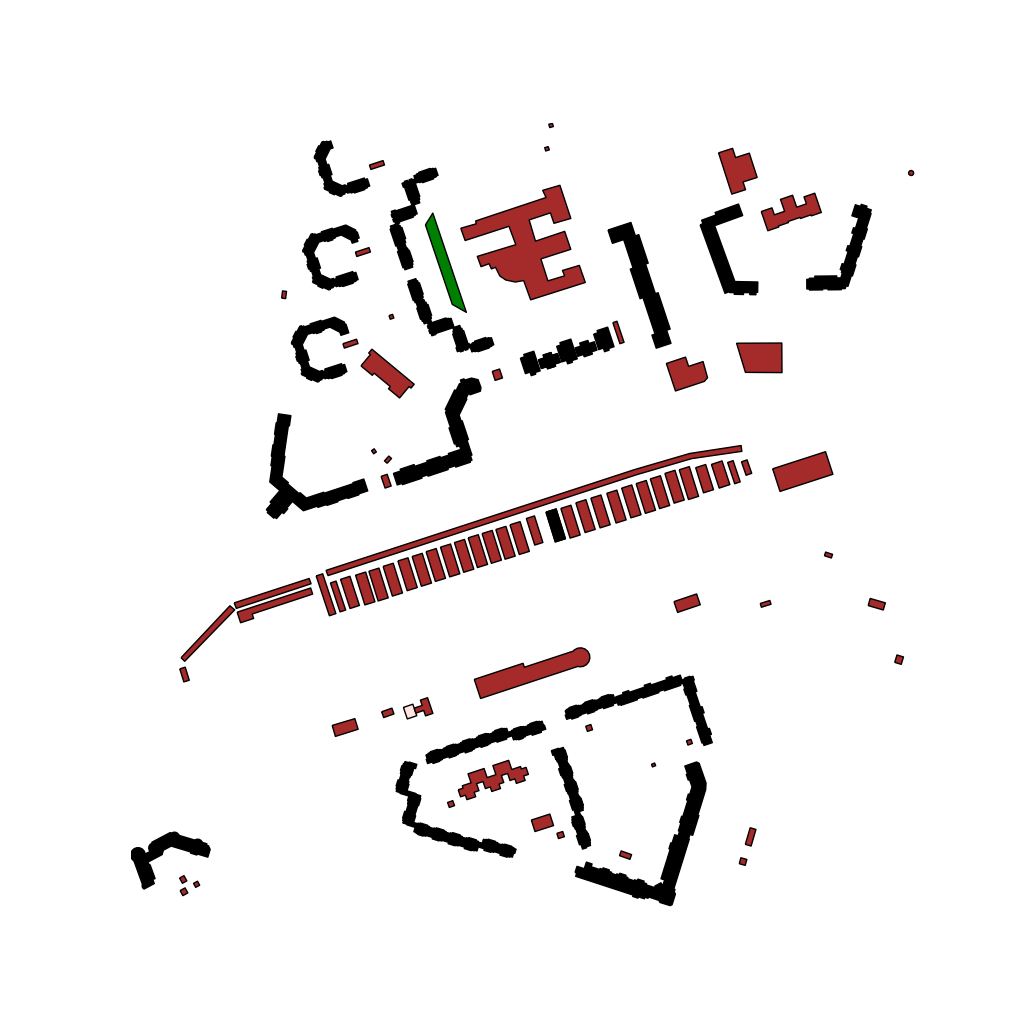
Tags: overhead vector_map, business, industrial, recreation, residential, special, modern, soviet, high_rise, individual_rise, low_rise, density_2, Building, Facility, Gas, Park, 1.0 km²